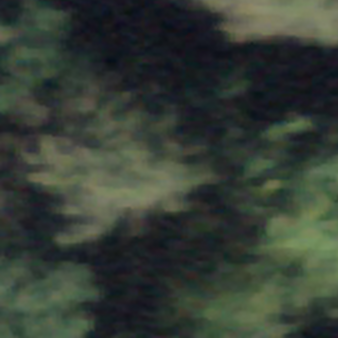
Label: other